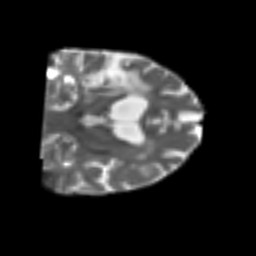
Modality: T2w
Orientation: coronal
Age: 63
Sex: male
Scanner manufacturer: siemens
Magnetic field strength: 3 T
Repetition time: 4.987 s
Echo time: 0.0792 s